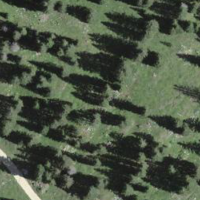
EUNIS habitat code: 44
Species observed at this site:
Carduus defloratus
Corvus corax